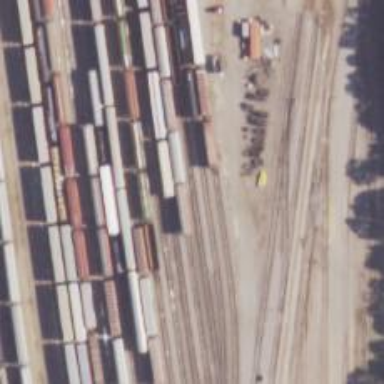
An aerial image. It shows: Railway yard used for servicing trains.